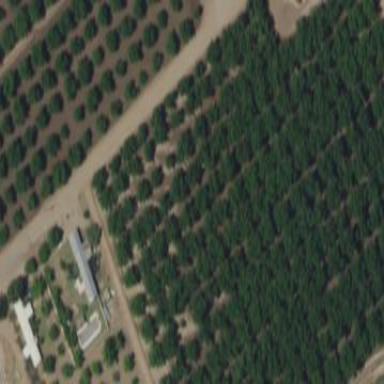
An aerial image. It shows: Orchard.